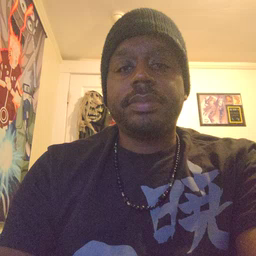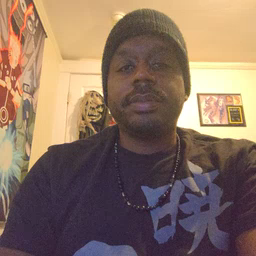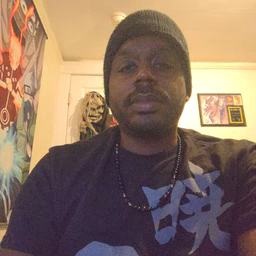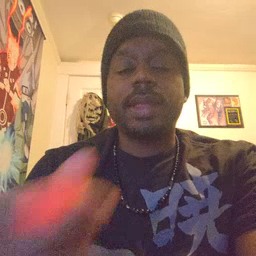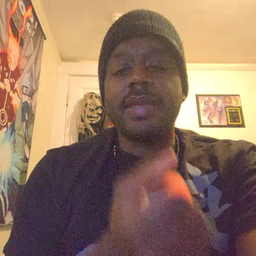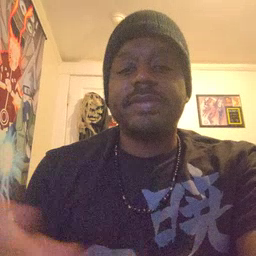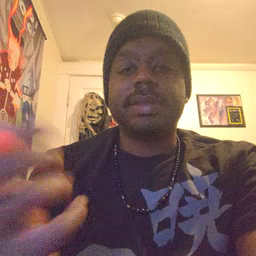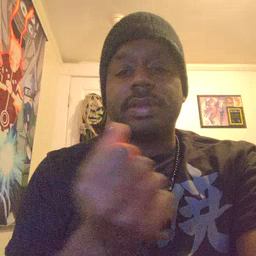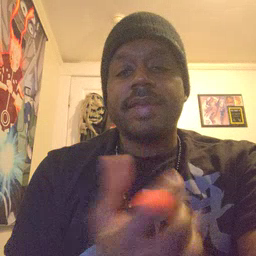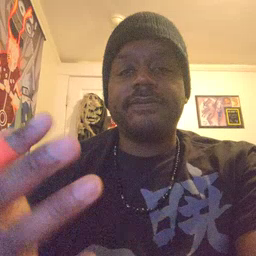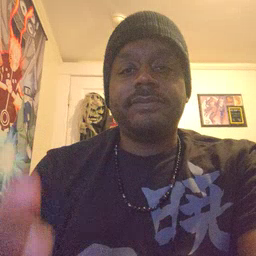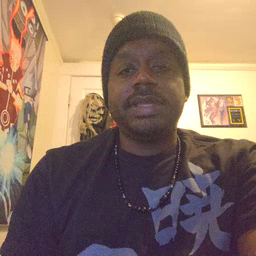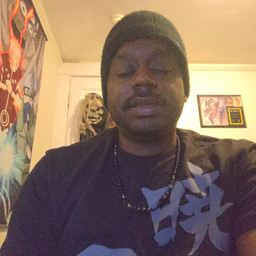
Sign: every